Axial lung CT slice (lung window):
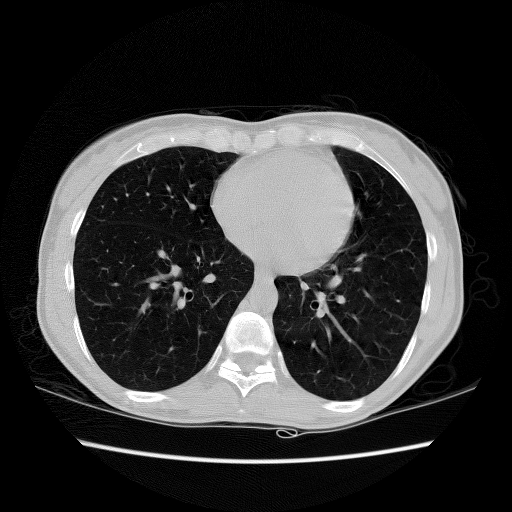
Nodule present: no